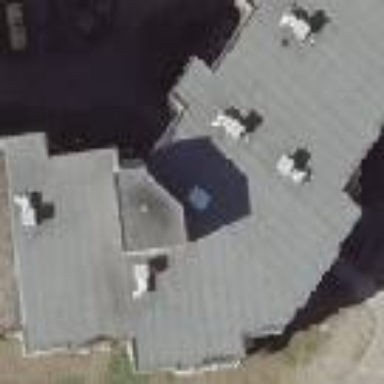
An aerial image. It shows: Grey apartment building with flat roof. The roof is dark grey in color.